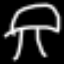
Label: mushroom